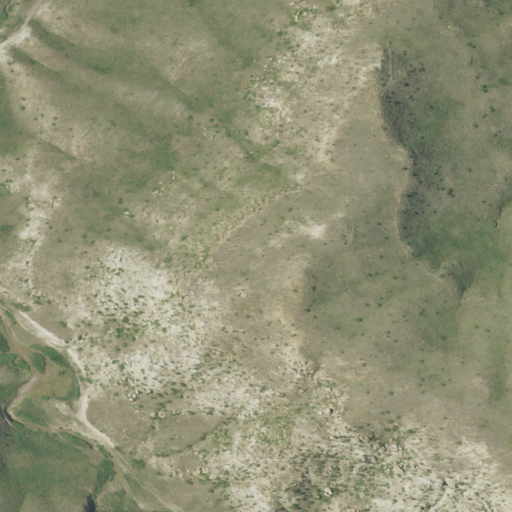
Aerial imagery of mountains in Montana named Bull Mountains containing shrub and grassland